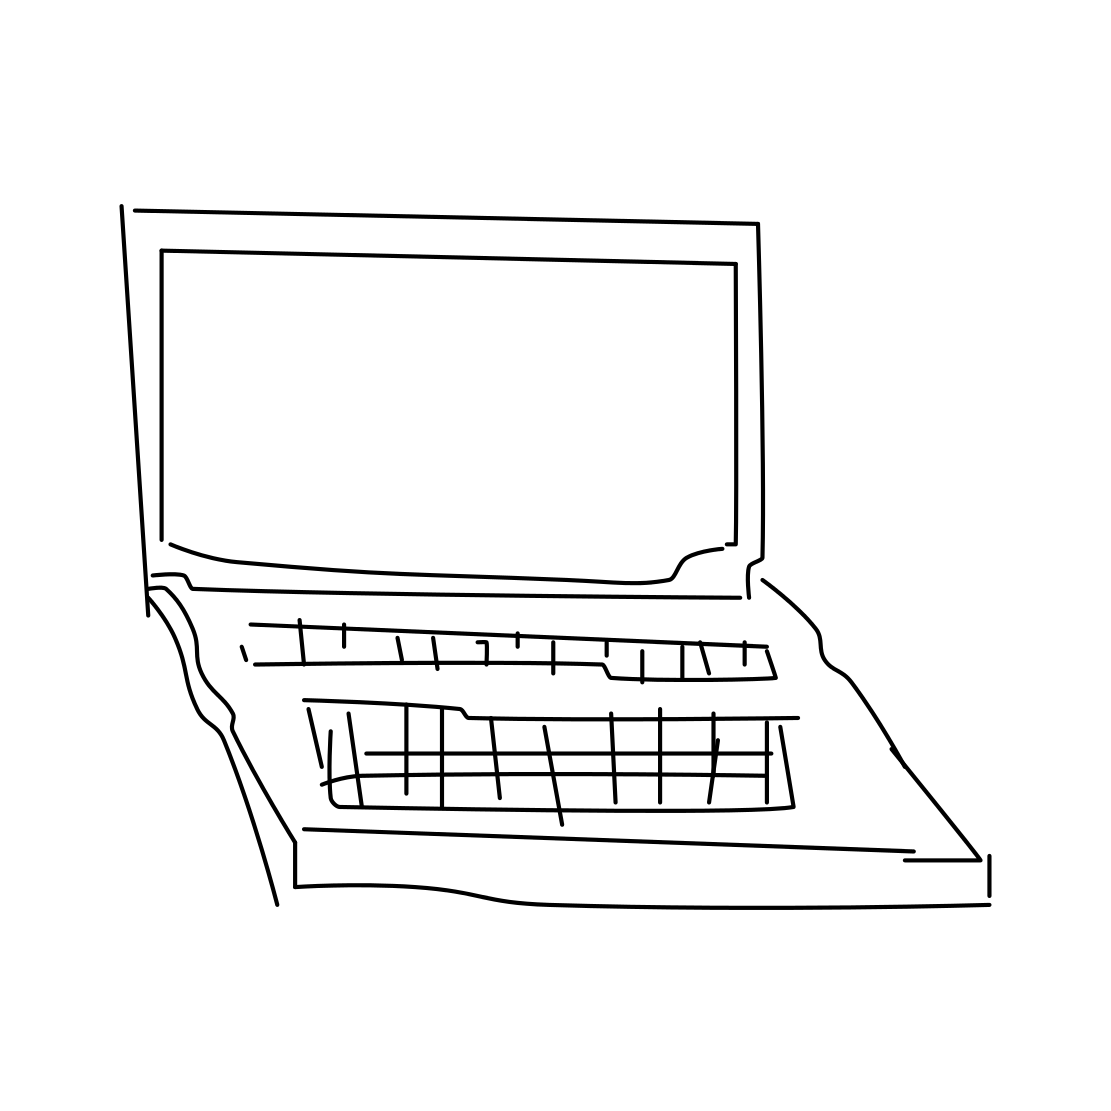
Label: laptop